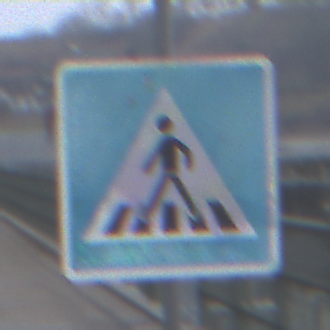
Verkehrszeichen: FussgaengerueberwegRechts
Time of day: MorningAfternoon
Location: Outdoor (Suburban)
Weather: Overcast
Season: NotSpecified
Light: Natural